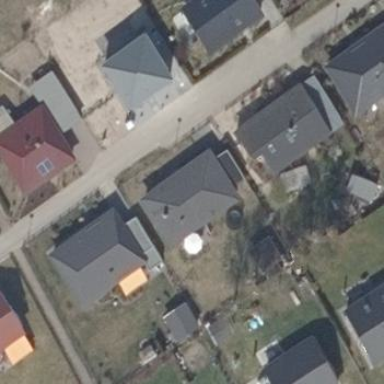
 oriented along the building and colored grey."